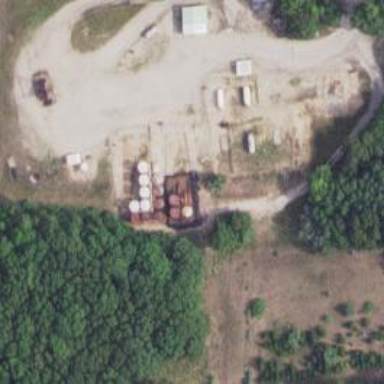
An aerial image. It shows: Storage tank with man-made structure.